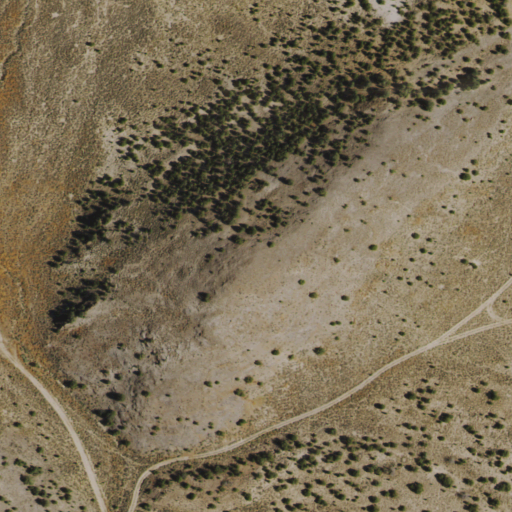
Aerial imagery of mountain in Nevada named Mustang Hill containing shrub and evergreen forest